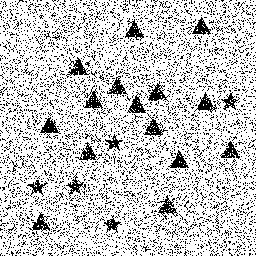
Squares: 0
Triangles: 15
Stars: 5
Total shapes: 20